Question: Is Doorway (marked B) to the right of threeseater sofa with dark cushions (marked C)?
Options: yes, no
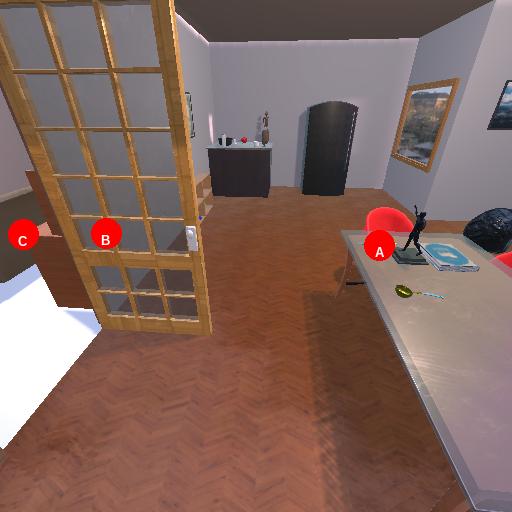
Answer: yes